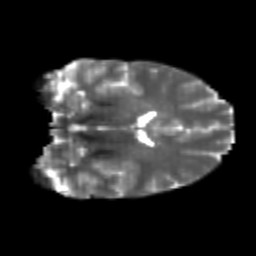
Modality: T2w
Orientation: coronal
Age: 22
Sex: female
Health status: healthy
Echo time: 0.074 s